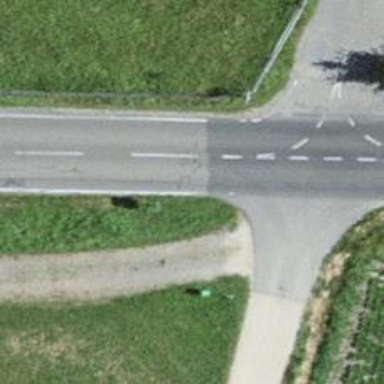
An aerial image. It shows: Unclassified road with asphalt surface.